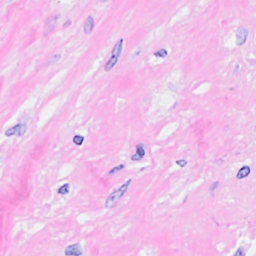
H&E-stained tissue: Breast